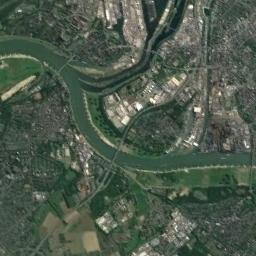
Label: river